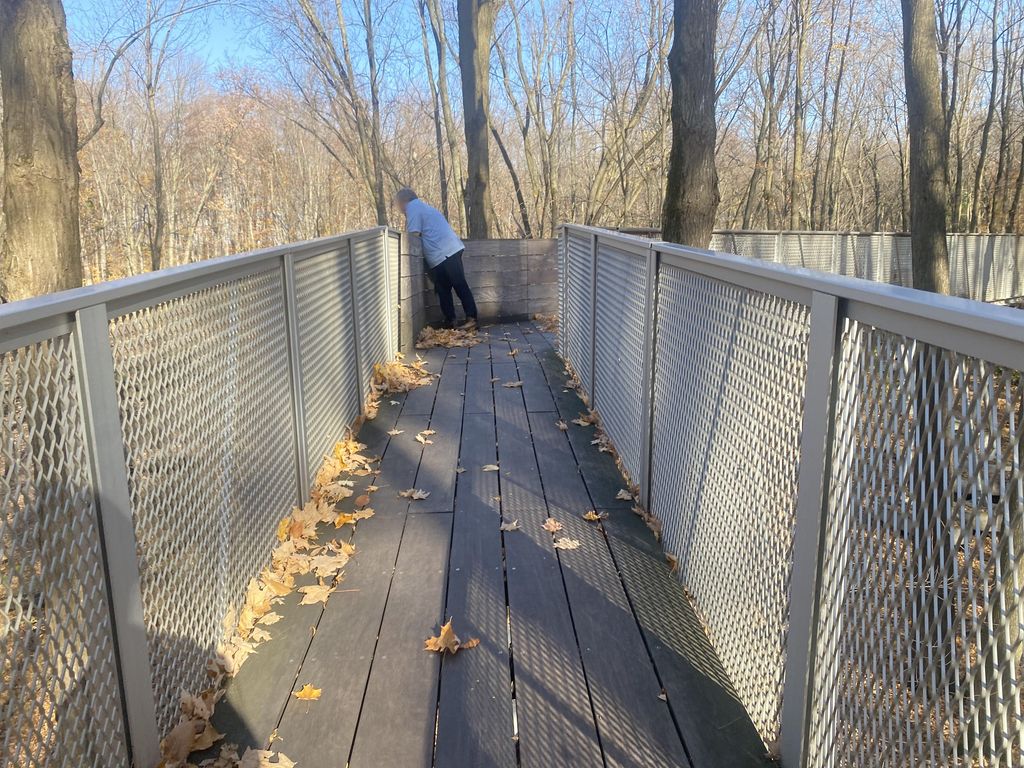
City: montreal